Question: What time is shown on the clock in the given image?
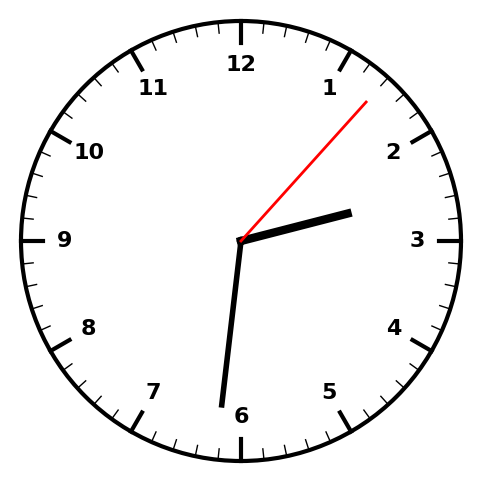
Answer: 02:31:07